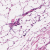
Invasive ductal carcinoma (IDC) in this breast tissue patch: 0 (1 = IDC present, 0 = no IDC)